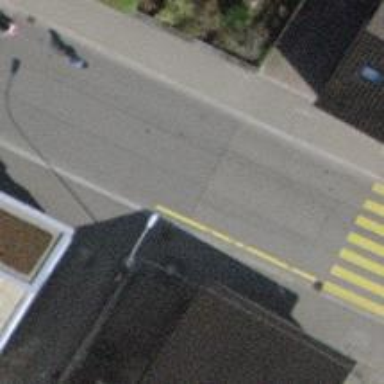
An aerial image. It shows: Residential road with separate sidewalks on both sides. The road surface is asphalt.